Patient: sex M, age 33
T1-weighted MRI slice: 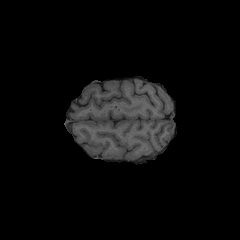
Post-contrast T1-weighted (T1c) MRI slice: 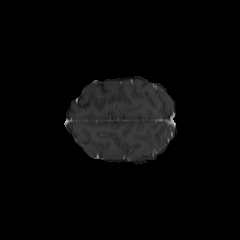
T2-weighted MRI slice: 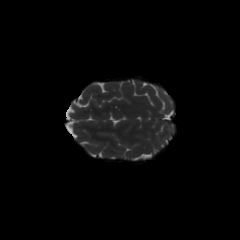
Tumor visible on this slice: no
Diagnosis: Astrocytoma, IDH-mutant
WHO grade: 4